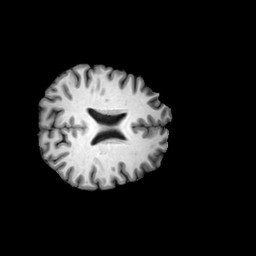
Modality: T1w
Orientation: axial
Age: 46
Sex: female
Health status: ill